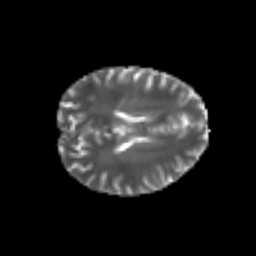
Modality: T2w
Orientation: axial
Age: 25
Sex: male
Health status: healthy